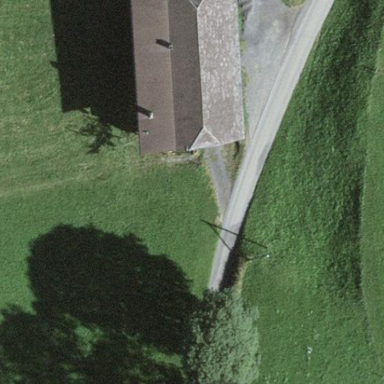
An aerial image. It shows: Farm building.